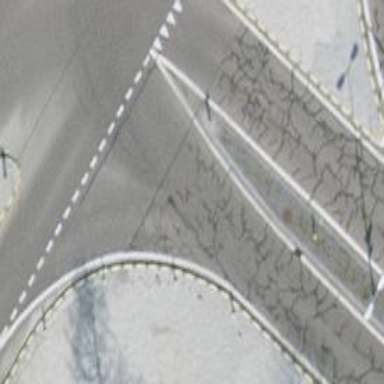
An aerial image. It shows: Trunk link highway with asphalt surface.